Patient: sex F, age 65
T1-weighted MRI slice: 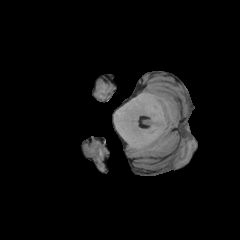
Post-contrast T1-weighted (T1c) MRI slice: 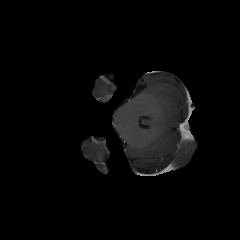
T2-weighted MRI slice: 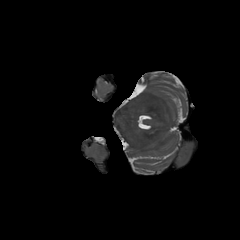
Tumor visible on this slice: no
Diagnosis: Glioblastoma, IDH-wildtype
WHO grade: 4